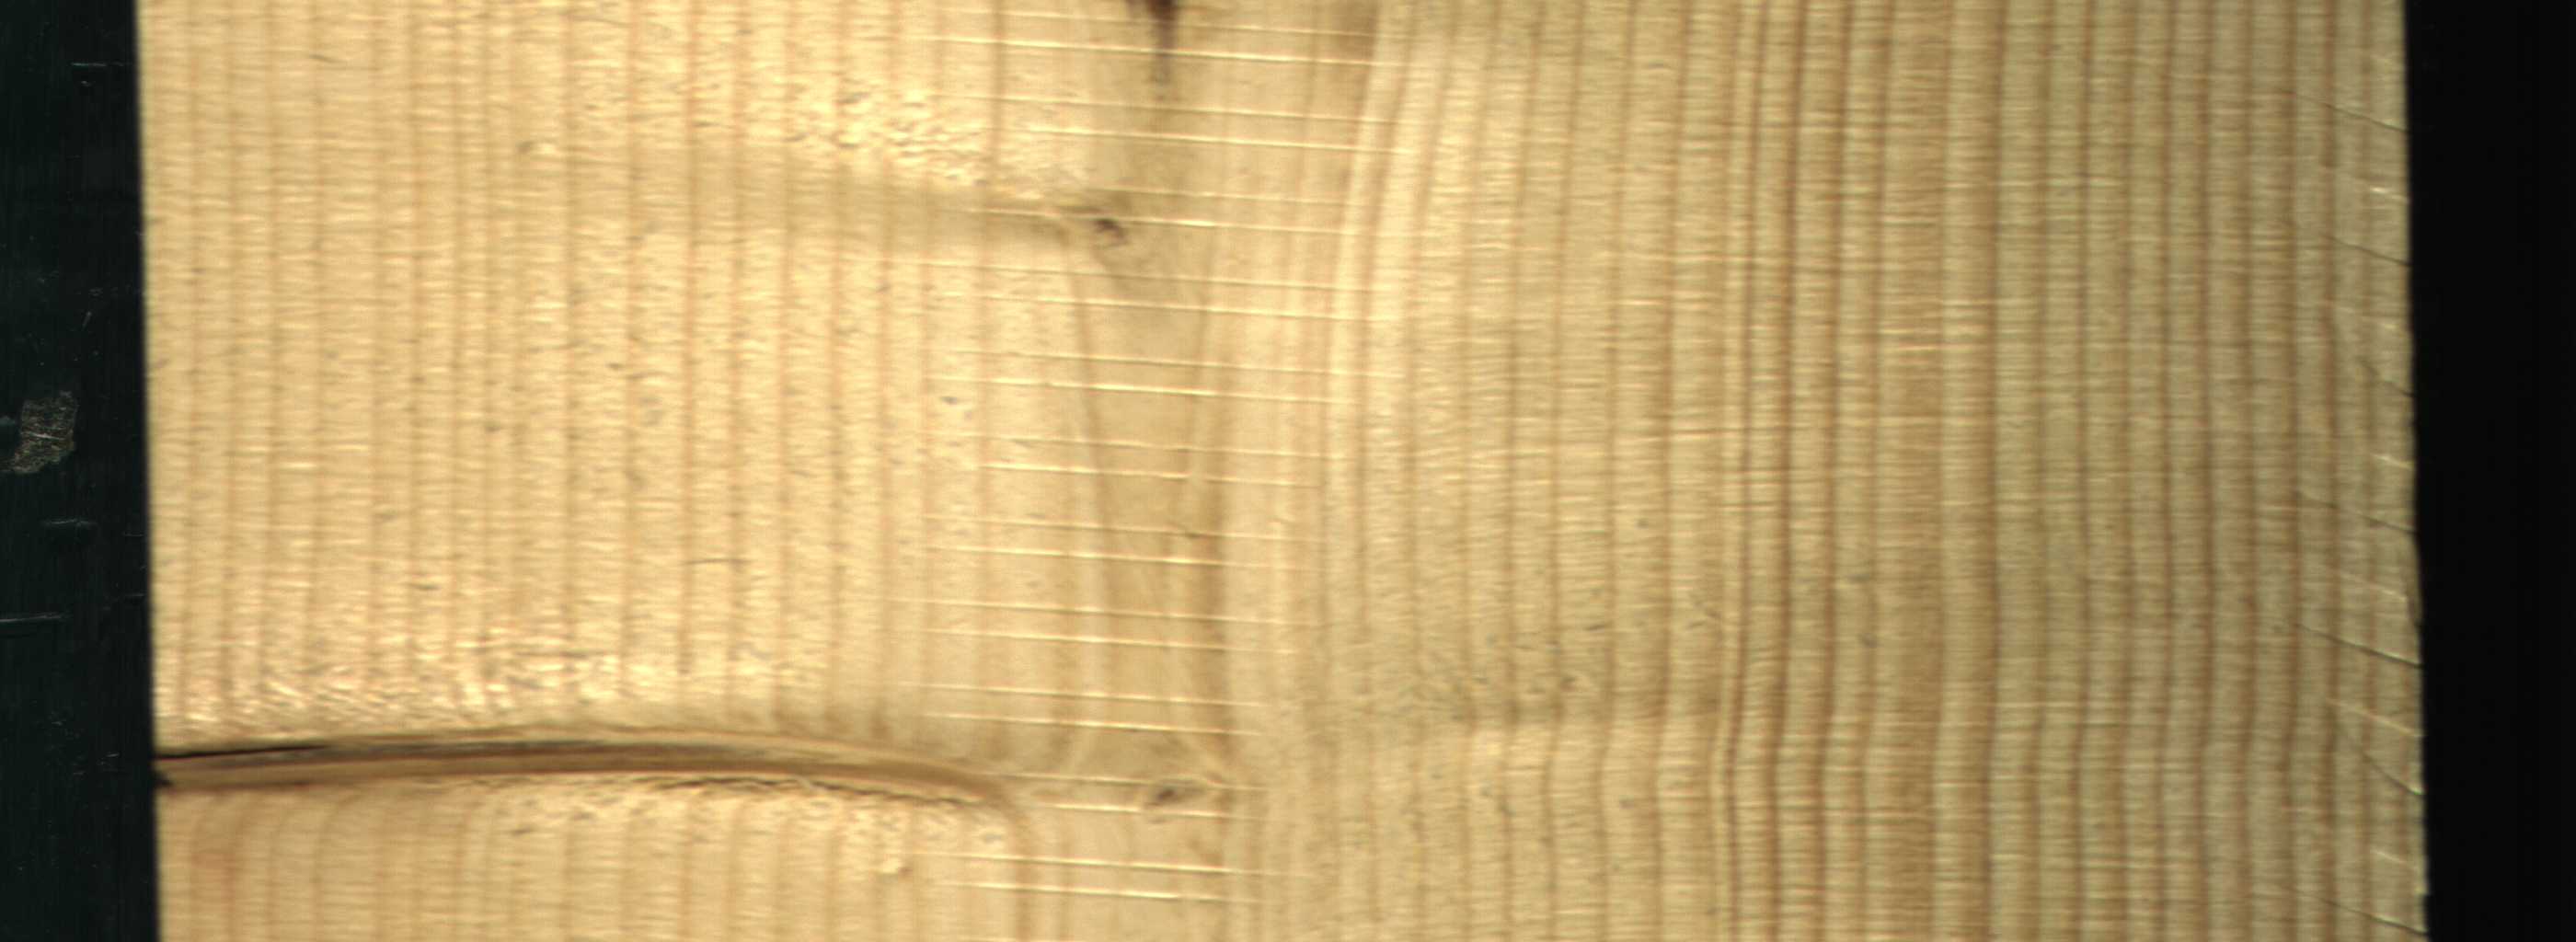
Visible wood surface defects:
Marrow
Dead_Knot